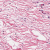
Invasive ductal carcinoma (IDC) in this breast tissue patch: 0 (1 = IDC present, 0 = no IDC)